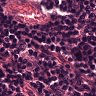
Metastatic tissue present: no